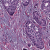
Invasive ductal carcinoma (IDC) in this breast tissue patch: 1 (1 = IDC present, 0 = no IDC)